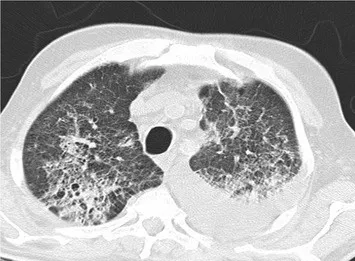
Computed tomography scan showing features of interstitial lung disease.
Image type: radiology (ct)